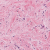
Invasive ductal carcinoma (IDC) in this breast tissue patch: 0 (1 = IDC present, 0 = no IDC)